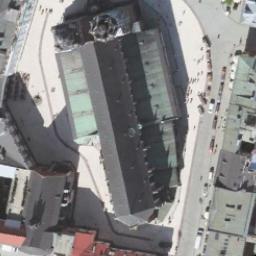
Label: church